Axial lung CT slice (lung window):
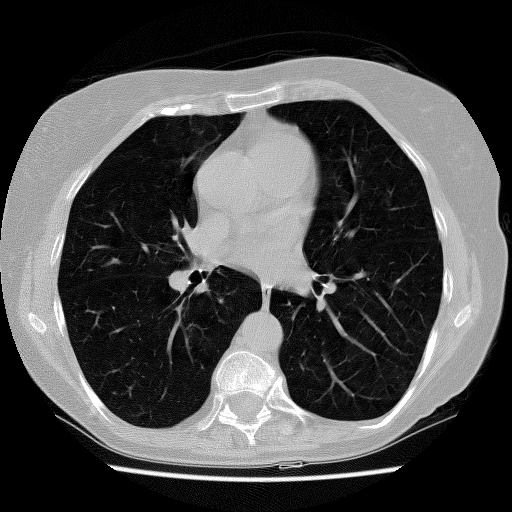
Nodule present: no